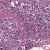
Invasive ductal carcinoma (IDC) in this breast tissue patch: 1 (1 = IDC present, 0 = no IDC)